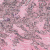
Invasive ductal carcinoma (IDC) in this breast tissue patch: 0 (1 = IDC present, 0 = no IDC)